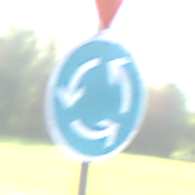
Verkehrszeichen: Kreisverkehr
Zusatzzeichen oben: VorfahrtGewaehren
Umgebung: Outdoor, Nature
Tageszeit: MorningAfternoon
Wetter: PartlyCloudy
Licht: Natural
Jahreszeit: NotSpecified
Kontrast: HighContrast